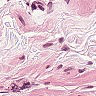
Metastatic tissue present: no